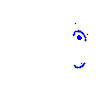
Particle: kaon